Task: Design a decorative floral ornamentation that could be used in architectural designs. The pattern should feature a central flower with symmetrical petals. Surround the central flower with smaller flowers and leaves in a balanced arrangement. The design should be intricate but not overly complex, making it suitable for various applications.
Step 134:
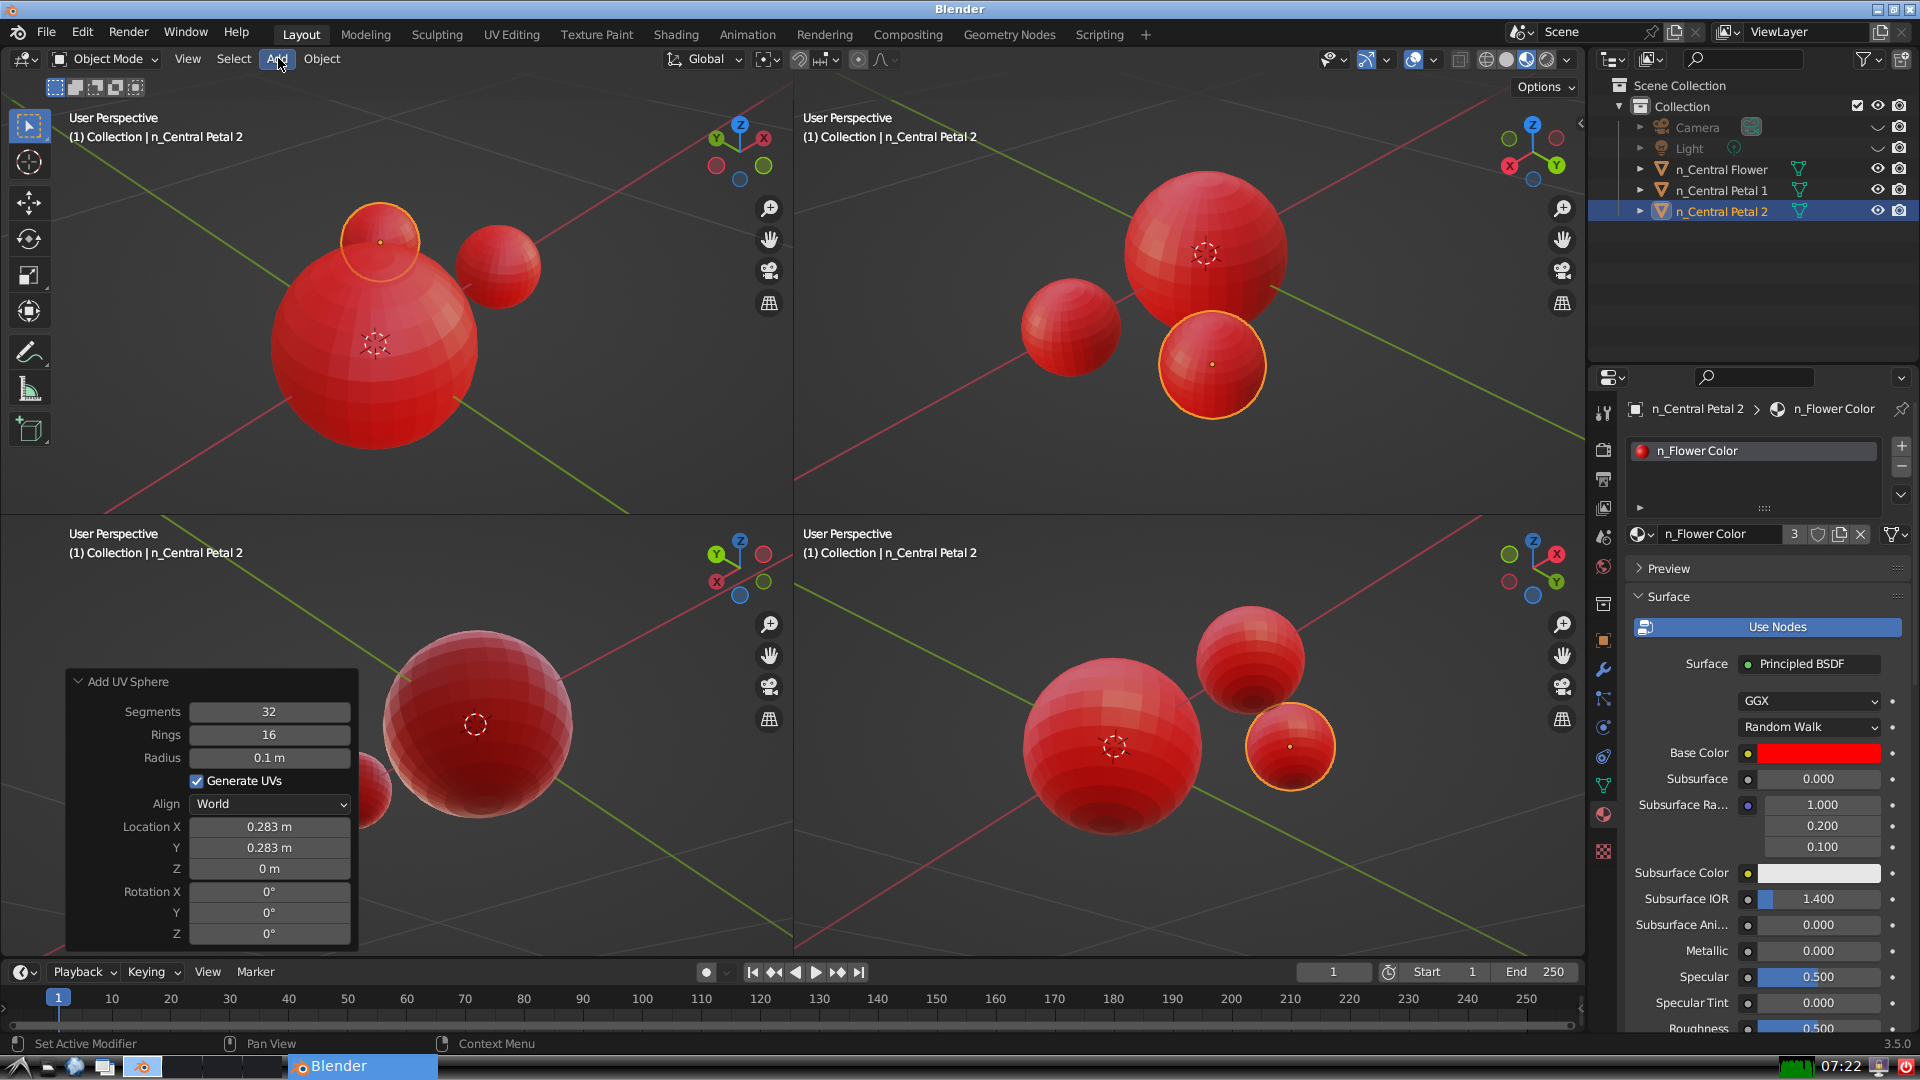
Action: click: no